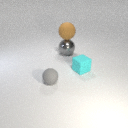
small cyan rubber cube to the right of large gray metal sphere